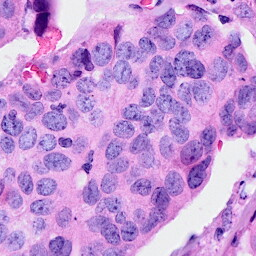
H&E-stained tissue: Breast